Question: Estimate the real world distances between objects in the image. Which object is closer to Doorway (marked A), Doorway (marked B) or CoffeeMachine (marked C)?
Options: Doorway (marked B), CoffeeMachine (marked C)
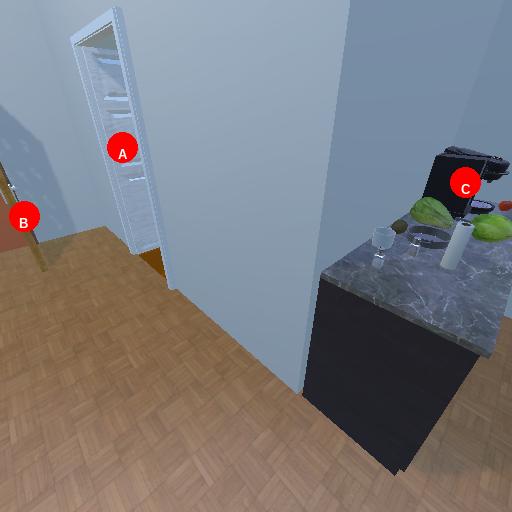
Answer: Doorway (marked B)